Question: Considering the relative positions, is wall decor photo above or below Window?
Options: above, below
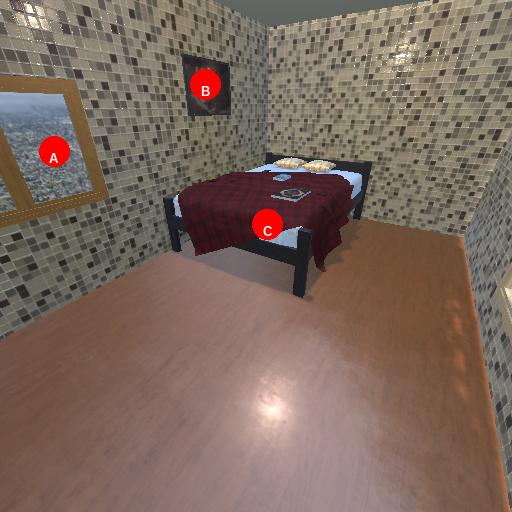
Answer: above